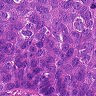
Metastatic tissue present: yes